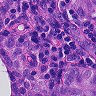
Metastatic tissue present: yes